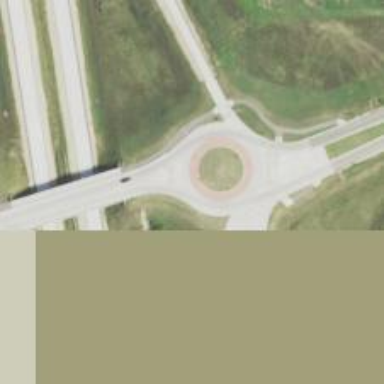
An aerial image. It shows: Roundabout on primary highway.